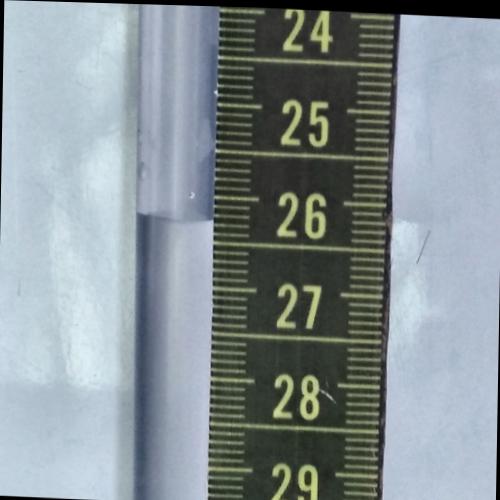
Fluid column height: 26.3 cm